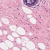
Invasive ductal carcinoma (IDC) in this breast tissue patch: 0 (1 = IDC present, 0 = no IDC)